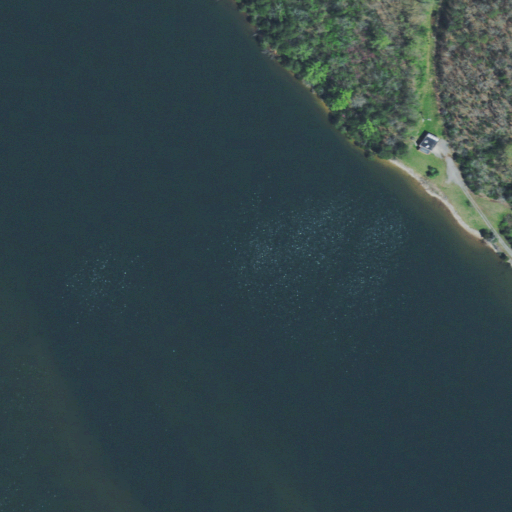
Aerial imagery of bar in Tennessee named Four Mile Creek Shoals containing open water, deciduous forest, grassland, evergreen forest, mixed forest, and low intensity development